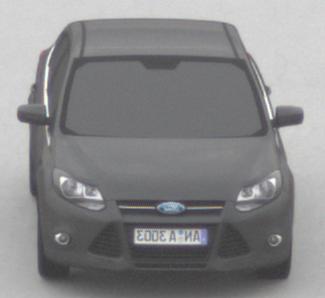
Make: Ford
Model: Focus 1.6 Ti-VCT
Detailed model: Focus (III)
Model produced from: 2011/09
Model produced until: 2014/09
Doors: 5
Color: gray
Road condition: dry road
Daytime: morning or afternoon
Contrast: low contrast